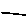
Label: line